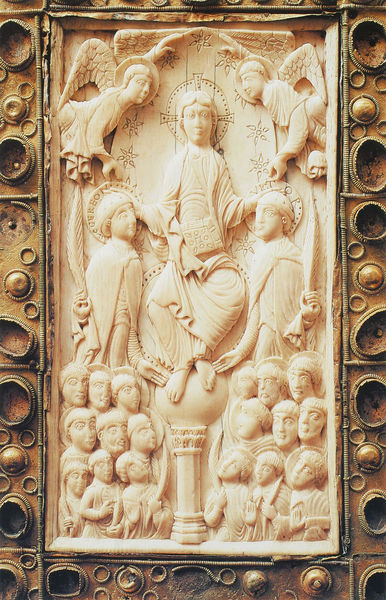
Titel: Buchdeckel mit Elfenbeintafel
Institution: Köln, Schnütgen-Museum
Schlagwörter: flügel, umhang, weiß, marmor, säule, rahmen, stein, engel, relief, tafel, sterne, kugel, heiligenschein, christus, jesus, jüngstes gericht, edelstein, heilige, jünger, elfenbein, weltkugel, apostel, weltenrichter